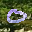
Label: 0